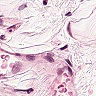
Metastatic tissue present: no